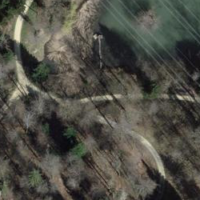
EUNIS habitat code: 41
Species observed at this site:
Aegopodium podagraria
Plantago major